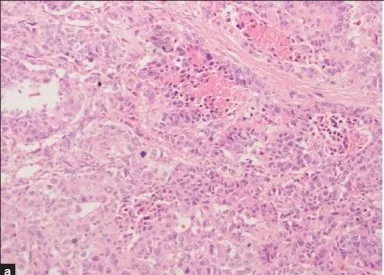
(a) Histopathological examination of mastectomy specimen, x10 low power showing squamous cell carcinoma with intraepithelial keratin.
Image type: pathology (h&e)